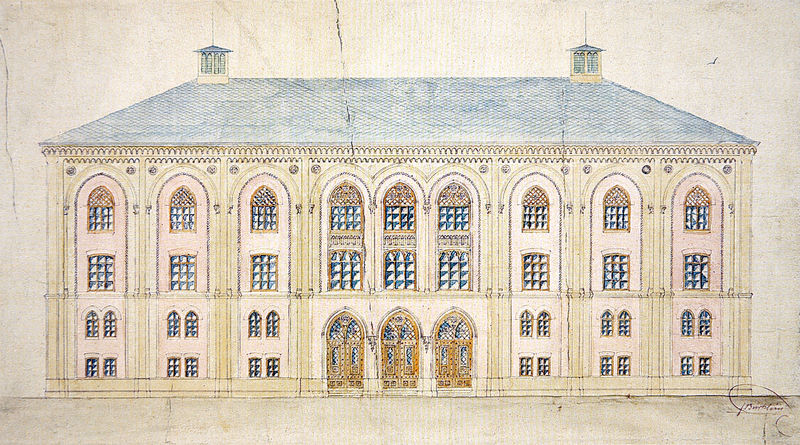
Titel: Gebäranstalt München, Fassade zur Sonnenstraße
Künstler: Friedrich Bürklein
Standort: München
Institution: Architekturmuseum der Technischen Universität
Schlagwörter: blau, himmel, vogel, aquarell, gelb, ocker, stadt, braun, bunt, fenster, glas, grau, laternen, marmor, orange, pastell, pfeiler, schmuck, schwarz, skizze, säulen, tür, weiss, zeichnung, dach, gebäude, haus, schloss, ornament, architektur, stein, signatur, häuser, gitter, kirche, boden, gold, drei, front, frontal, gotik, kamin, kamine, kreis, turm, schrift, papier, modell, ansicht, bogen, fassade, türen, giebel, ziegel, grafik, graphik, türe, französisch, rundbogen, spitz, symmetrie, ornamente, stuck, tor, zinnen, bögen, eingang, unterschrift, orient, türmchen, türme, münchen, palast, stockwerk, dachfenster, symmetrisch, radierung, koloriert, kacheln, entwurf, rathaus, fries, portal, tore, villa, gesims, frontalansicht, buntglas, dienst, dienste, spitzbogen, spitzbögen, rundbögen, historismus, vorderansicht, geschosse, plan, achsen, prunk, bau, römisch, chateau, geschoss, fesnter, klassizistisch, lisenen, fenser, aufriss, zeichung, ädikula, bauplan, architekt, gesamtansicht, aufteilung, vorne, dachgiebel, blendwerk, verzierde, bürklein, neogotik, maximiliansstil, coloriert, rundbogenfries, glass, dreiportal, frauengebäuranstalt, gals, klassizimus, zeichnug, züren, ür, uni, spitzfenster, italienisch, bürcklein, palat, postamt, rürme, er, frauengebähranstalt, sonnenstraße, facade